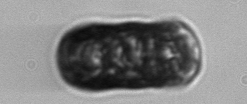
Label: Paralia_sulcata